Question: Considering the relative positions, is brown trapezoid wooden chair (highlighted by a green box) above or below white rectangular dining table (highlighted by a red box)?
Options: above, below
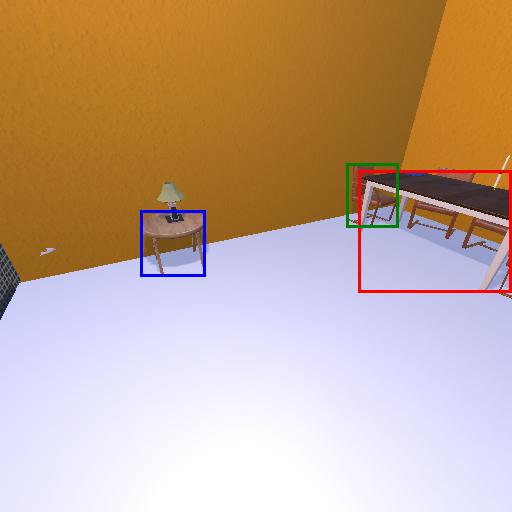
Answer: above